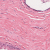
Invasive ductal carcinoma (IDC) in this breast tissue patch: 0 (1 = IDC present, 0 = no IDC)